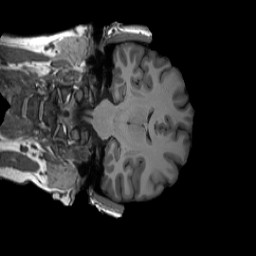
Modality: T1w
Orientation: coronal
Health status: healthy